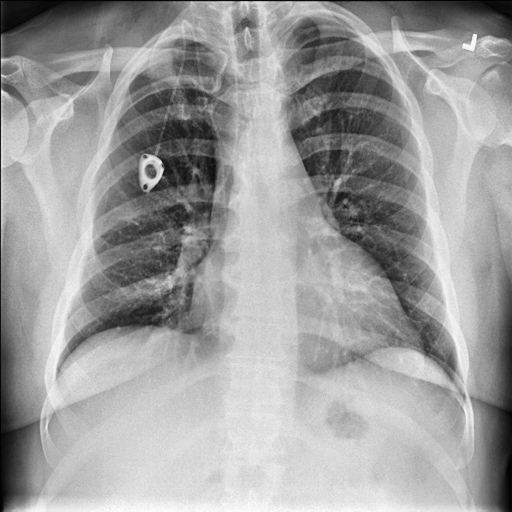
Finding: NORMAL